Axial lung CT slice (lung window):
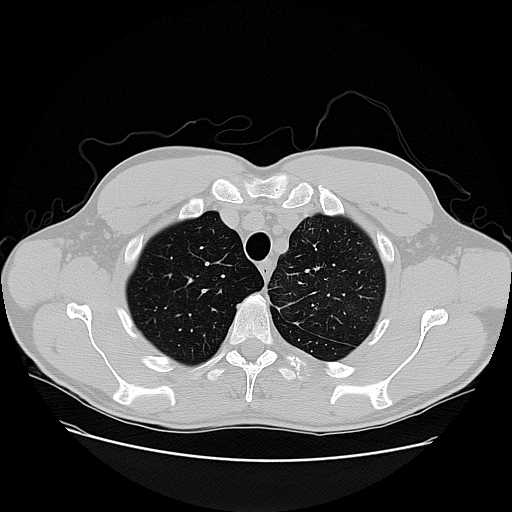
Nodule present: no